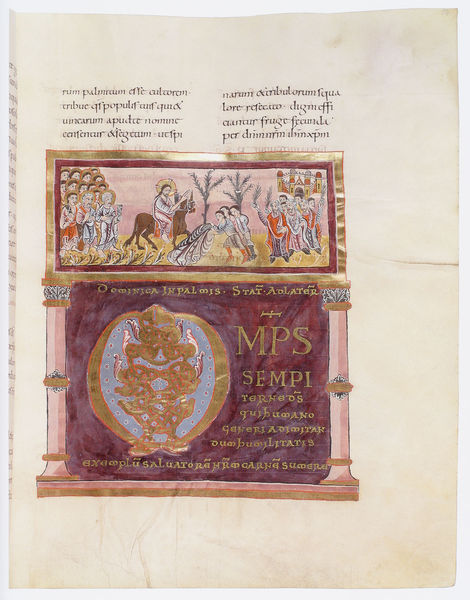
Titel: Göttinger Sakramentar
Institution: Göttingen, Staats- und Universitätsbibliothek
Schlagwörter: bäume, menschen, säule, zeichnung, rot, tuch, gold, esel, pferd, reiten, schrift, buch, druck, text, initiale, kapitell, heiligenschein, christus, jesus, christlich, griechisch, palmen, heilige, jünger, heilig, jerusalem, gläubige, latein, hebräisch, buchmalerei, einzug, stdt, golddruck